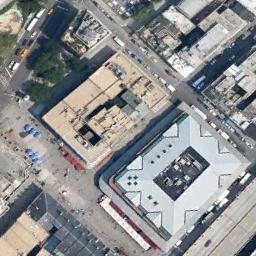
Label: commercial_area